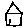
Label: house